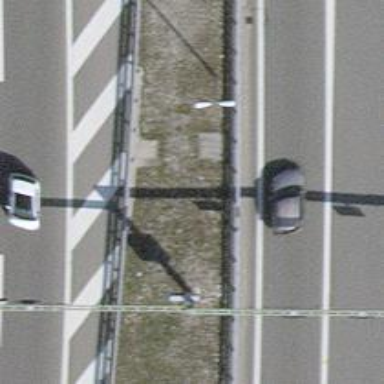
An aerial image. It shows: Variable message sign is shown.